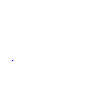
Particle: proton